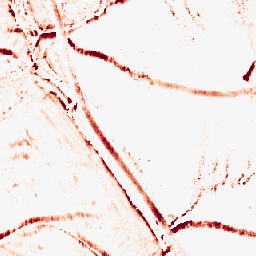
Category: morphological
Decomposition family: morphological_rect
Decomposition parameters: operation: opening
width: 5
height: 10
Upsampling method: nearest
Upsampling parameters: scale: 8
Upsampling scale: 8